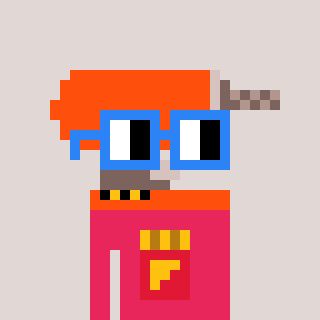
a pixel art character with square blue glasses, a drill-shaped head and a redpinkish-colored body on a warm background